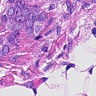
Metastatic tissue present: yes